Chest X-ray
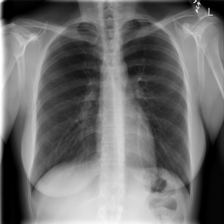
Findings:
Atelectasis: negative
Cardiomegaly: negative
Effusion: negative
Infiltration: negative
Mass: negative
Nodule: negative
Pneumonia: negative
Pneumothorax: negative
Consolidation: negative
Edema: negative
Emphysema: negative
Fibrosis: negative
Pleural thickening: negative
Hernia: negative